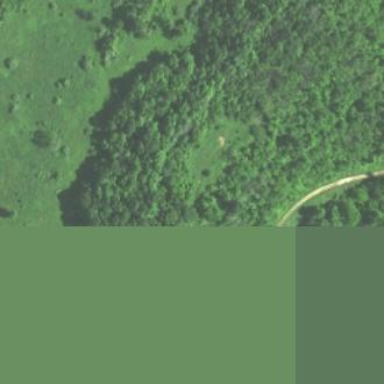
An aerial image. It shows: Serene woodland landscape.